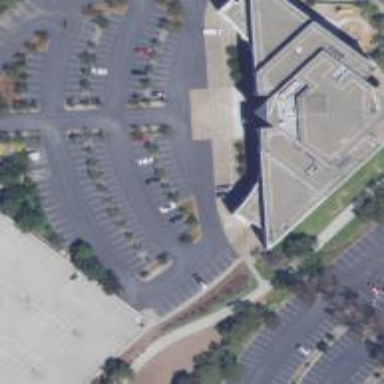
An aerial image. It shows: Parking space.